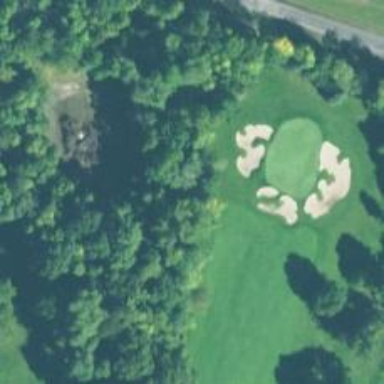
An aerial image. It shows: Golf cartpath that is also road path.